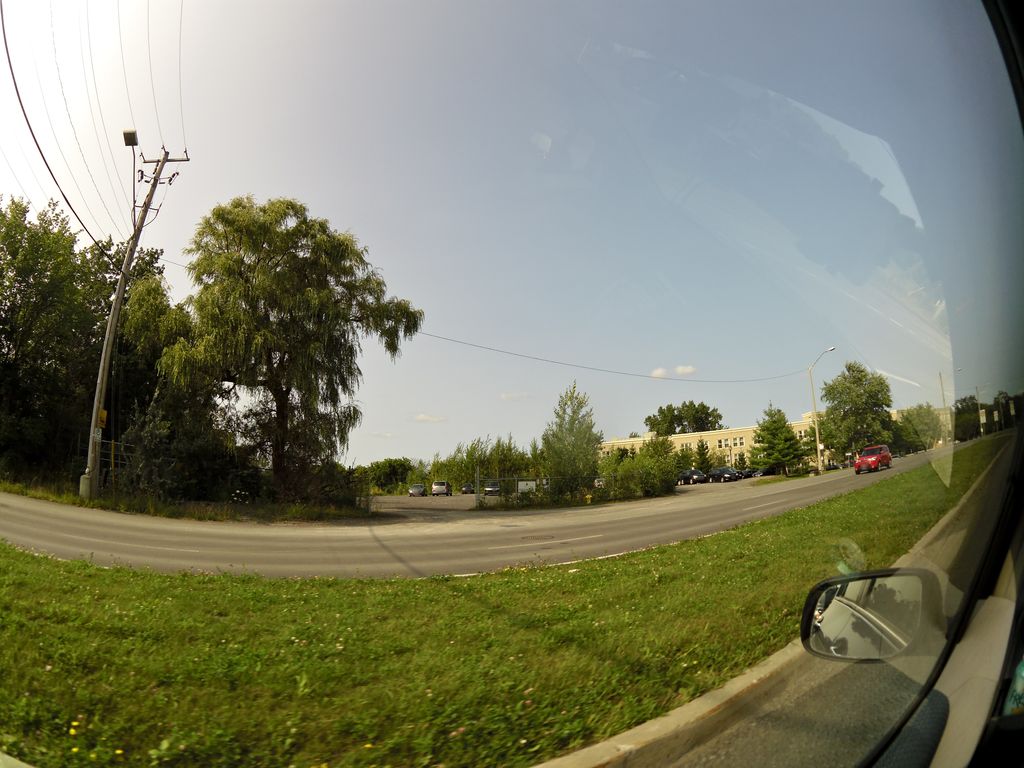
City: ottawa-gatineau